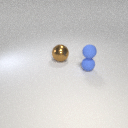
small blue rubber sphere below small blue rubber sphere